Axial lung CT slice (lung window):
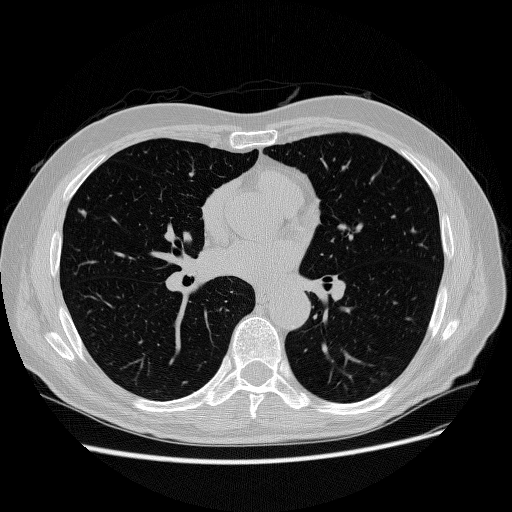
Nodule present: yes
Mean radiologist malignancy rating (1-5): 3.333